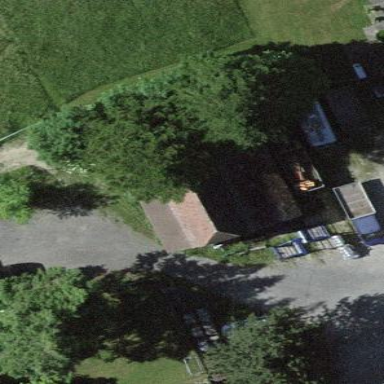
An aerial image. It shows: Rural barn.